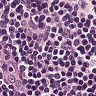
Metastatic tissue present: no